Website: lowes
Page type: review-order
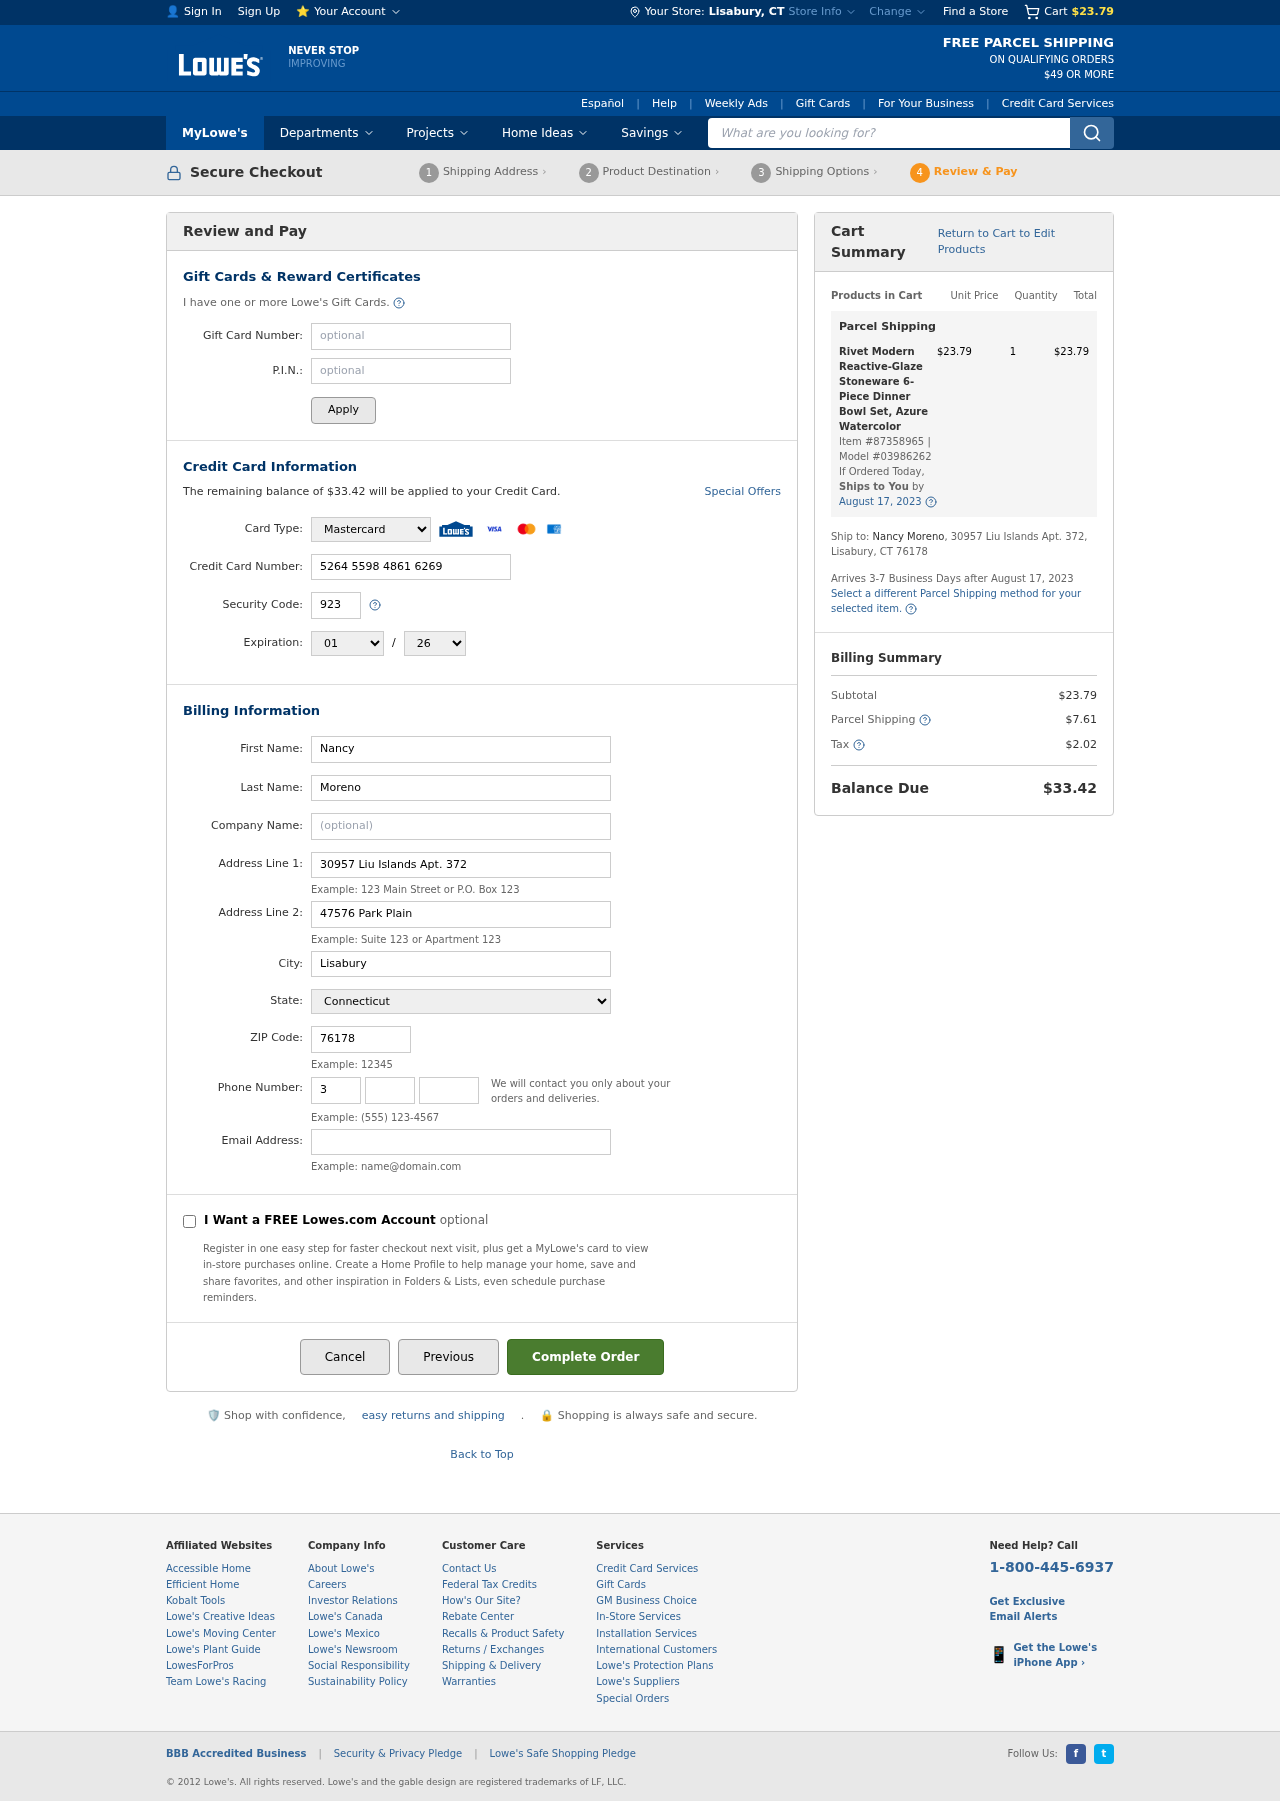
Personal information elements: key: PII_CARD_CVV
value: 923
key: PII_CARD_EXPIRY_MONTH
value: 01
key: PII_CARD_EXPIRY_YEAR
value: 26
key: PII_CARD_NUMBER
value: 5264 5598 4861 6269
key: PII_CARD_TYPE
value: Mastercard
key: PII_CITY
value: Lisabury
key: PII_CITY_STATE
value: Lisabury, CT
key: PII_EMAIL
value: nancy_moreno@yahoo.com
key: PII_FIRSTNAME
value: Nancy
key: PII_LASTNAME
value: Moreno
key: PII_PHONE_AREA
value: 309
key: PII_PHONE_PREFIX
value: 843
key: PII_PHONE_SUFFIX
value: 8331
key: PII_POSTCODE
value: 76178
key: PII_STATE
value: Connecticut
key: PII_STREET
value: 30957 Liu Islands Apt. 372
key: PII_STREET2
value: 30957 Liu Islands Apt. 372
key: PII_STREET2
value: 47576 Park Plain
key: PII_FULLNAME2
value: Nancy Moreno
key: PII_CITY_STATE_ZIP2
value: Lisabury, CT 76178
Product elements: key: PRODUCT1_NAME
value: Rivet Modern Reactive-Glaze Stoneware 6-Piece Dinner Bowl Set, Azure Watercolor
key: PRODUCT1_PRICE
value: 23.79
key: PRODUCT1_QUANTITY
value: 1
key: PRODUCT1_ITEM_NUMBER
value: Item #87358965
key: PRODUCT1_MODEL_NUMBER
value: Model #03986262
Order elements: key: ORDER_SUBTOTAL
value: $23.79
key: ORDER_BALANCE_DUE
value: $33.42
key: ORDER_SHIPPING_DATE
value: August 17, 2023
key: ORDER_ITEM_TOTAL
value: $23.79
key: ORDER_SHIPPING_DATE2
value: August 17, 2023
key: ORDER_SHIPPING_COST
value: $7.61
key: ORDER_TAX
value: $2.02
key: ORDER_TOTAL
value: $33.42
Search elements: key: HEADER_SEARCH
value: What are you looking for?